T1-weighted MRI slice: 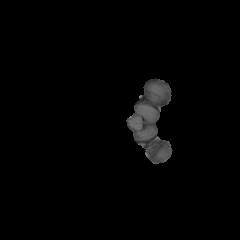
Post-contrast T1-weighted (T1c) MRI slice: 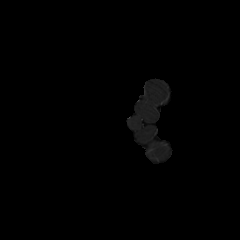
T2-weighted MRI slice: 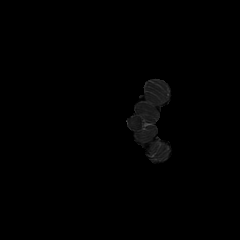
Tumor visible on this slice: no